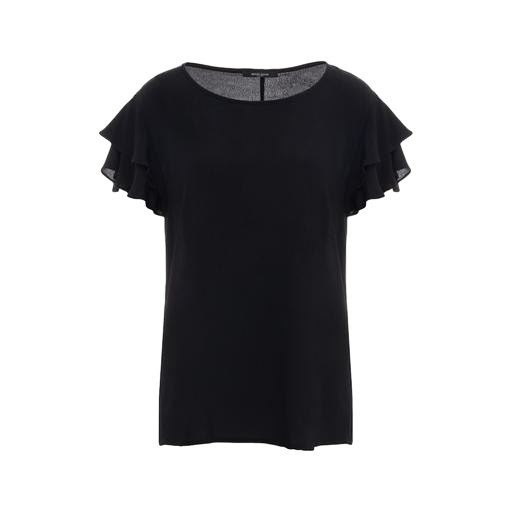
black flutter-sleeve top only macy, short-sleeve top only macy, black ruffled t-shirt, white background